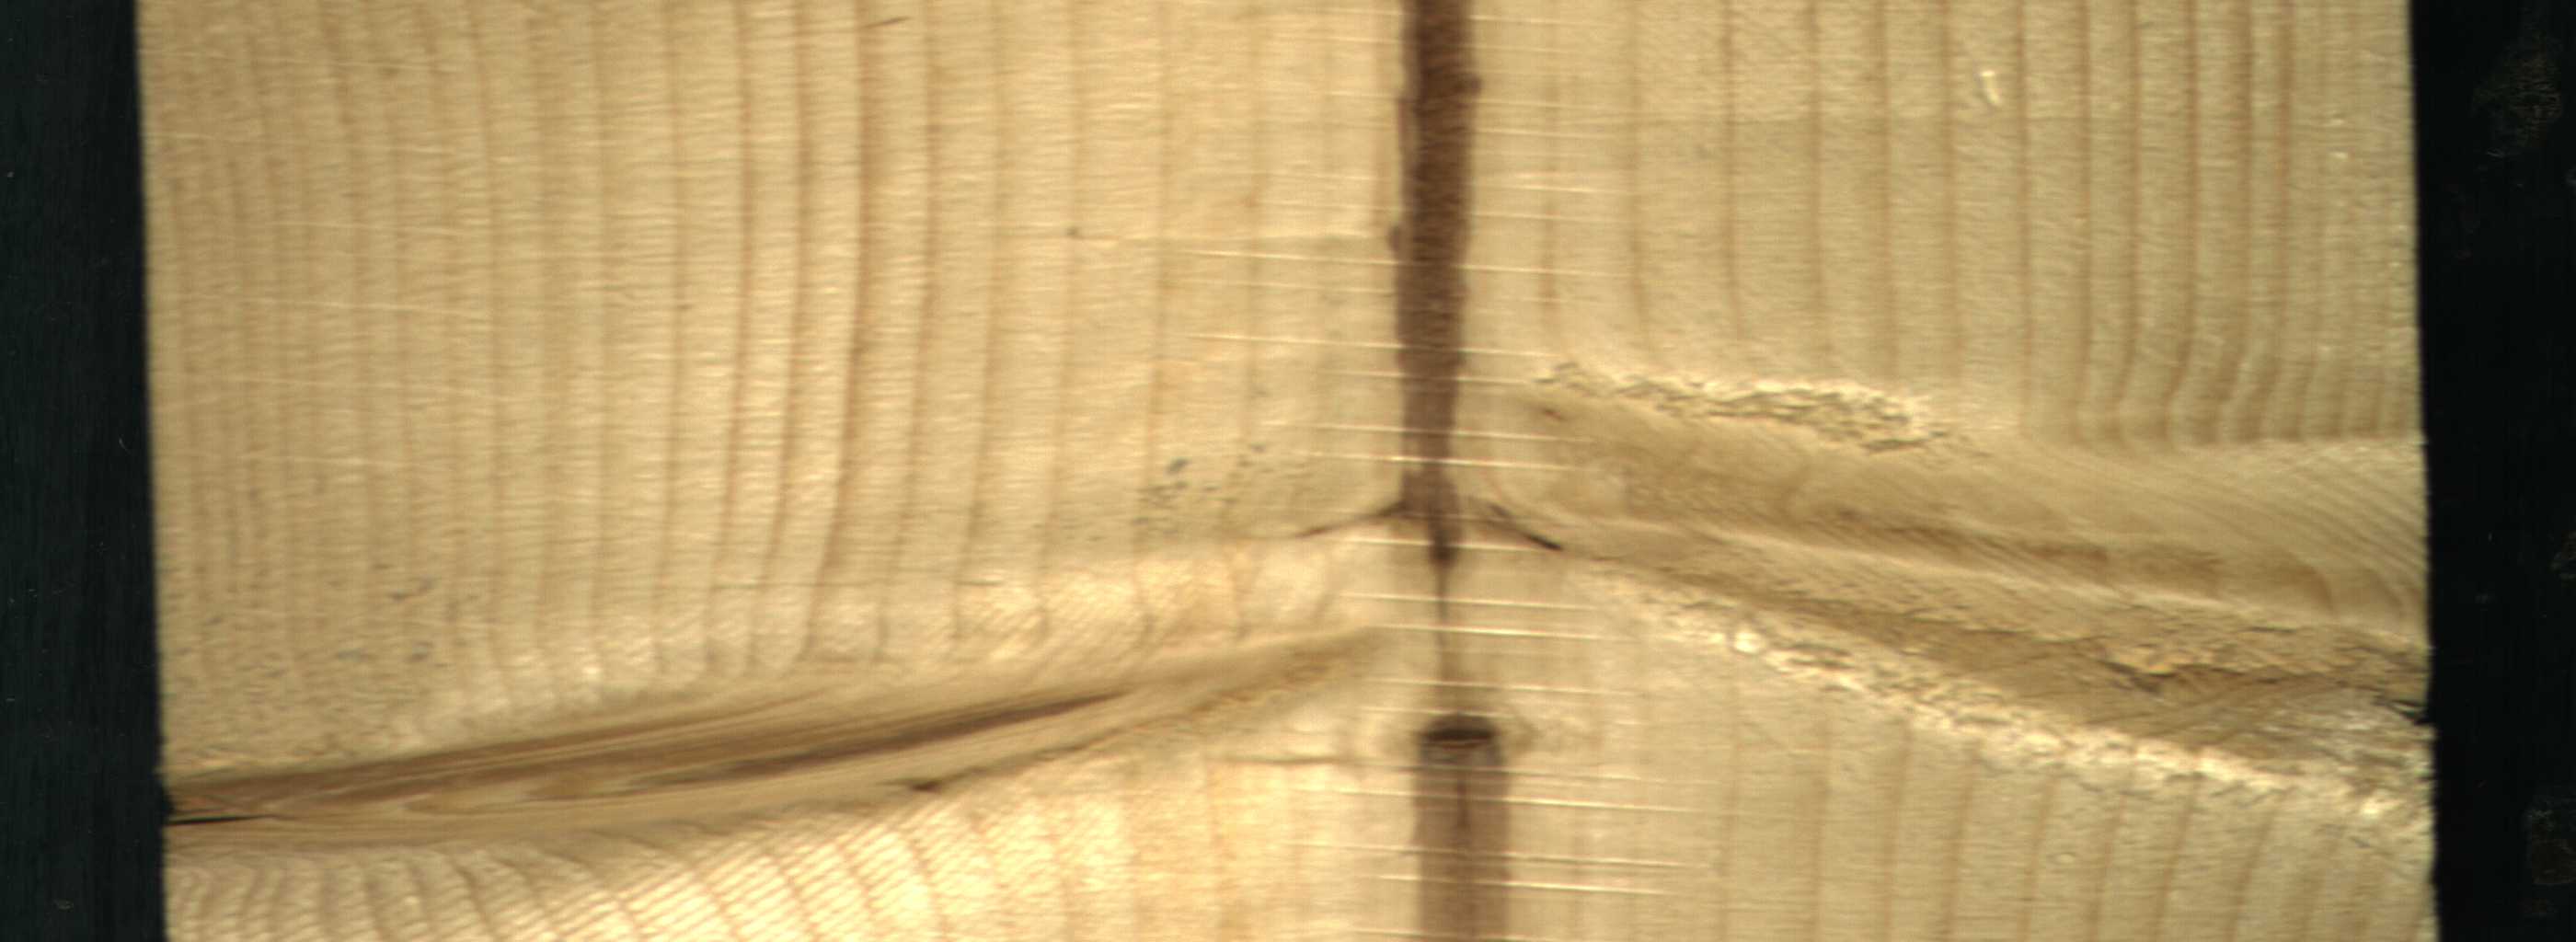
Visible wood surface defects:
Marrow
Marrow
Live_Knot
Live_Knot